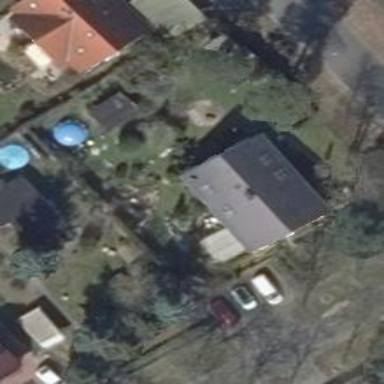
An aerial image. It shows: Detached building with gabled roof.